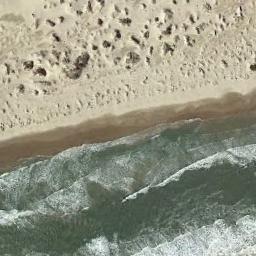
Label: beach